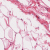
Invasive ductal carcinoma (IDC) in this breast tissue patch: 0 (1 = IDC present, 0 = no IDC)